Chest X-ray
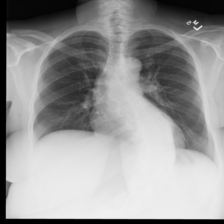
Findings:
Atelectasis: positive
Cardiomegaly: negative
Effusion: negative
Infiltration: negative
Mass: negative
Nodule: negative
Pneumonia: negative
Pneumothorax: negative
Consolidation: negative
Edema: negative
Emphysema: negative
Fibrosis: negative
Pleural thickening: negative
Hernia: negative